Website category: sports
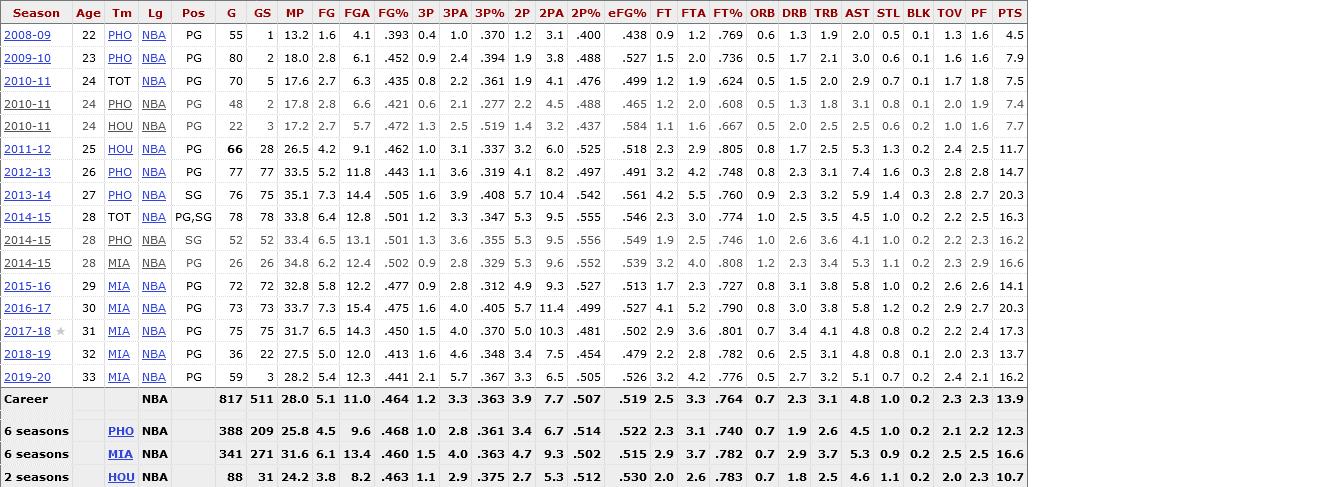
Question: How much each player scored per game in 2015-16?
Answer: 14.1

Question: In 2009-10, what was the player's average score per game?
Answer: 7.9

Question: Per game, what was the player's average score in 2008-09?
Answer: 4.5